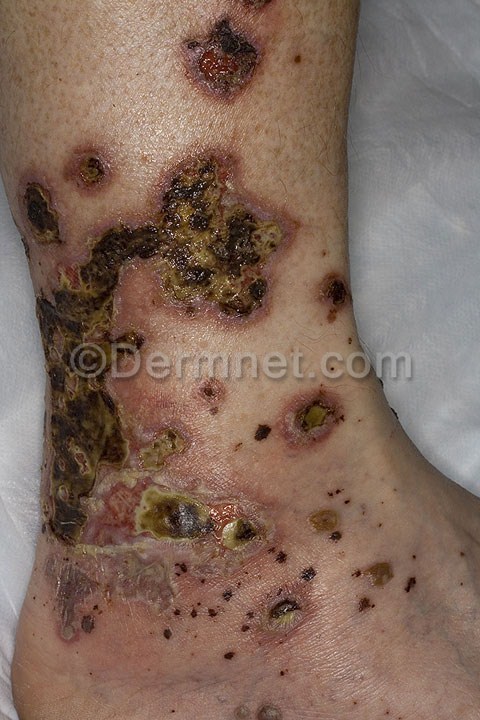
Disease: Vasculitis Photos